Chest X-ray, AP view. Patient: 20 years old, sex F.
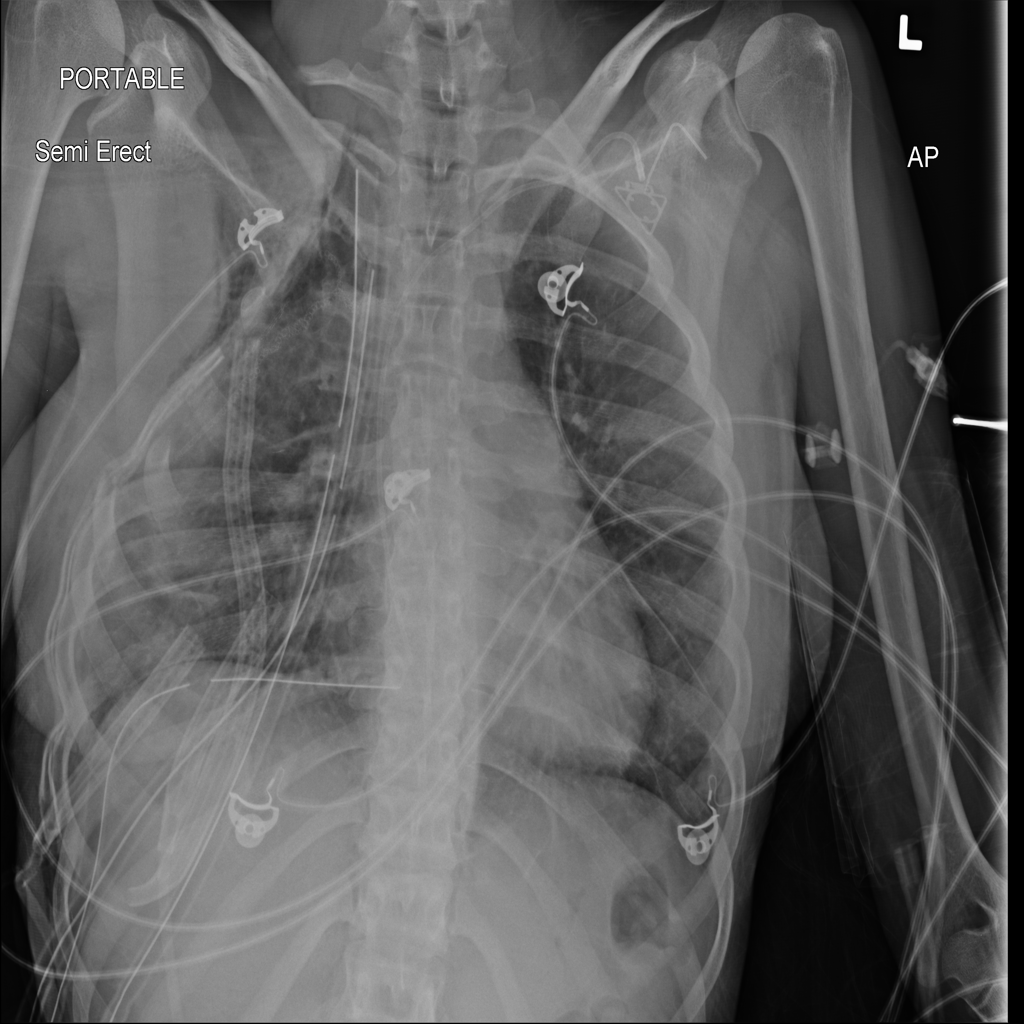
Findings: No Finding